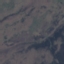
Land use / land cover class: HerbaceousVegetation